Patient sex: M
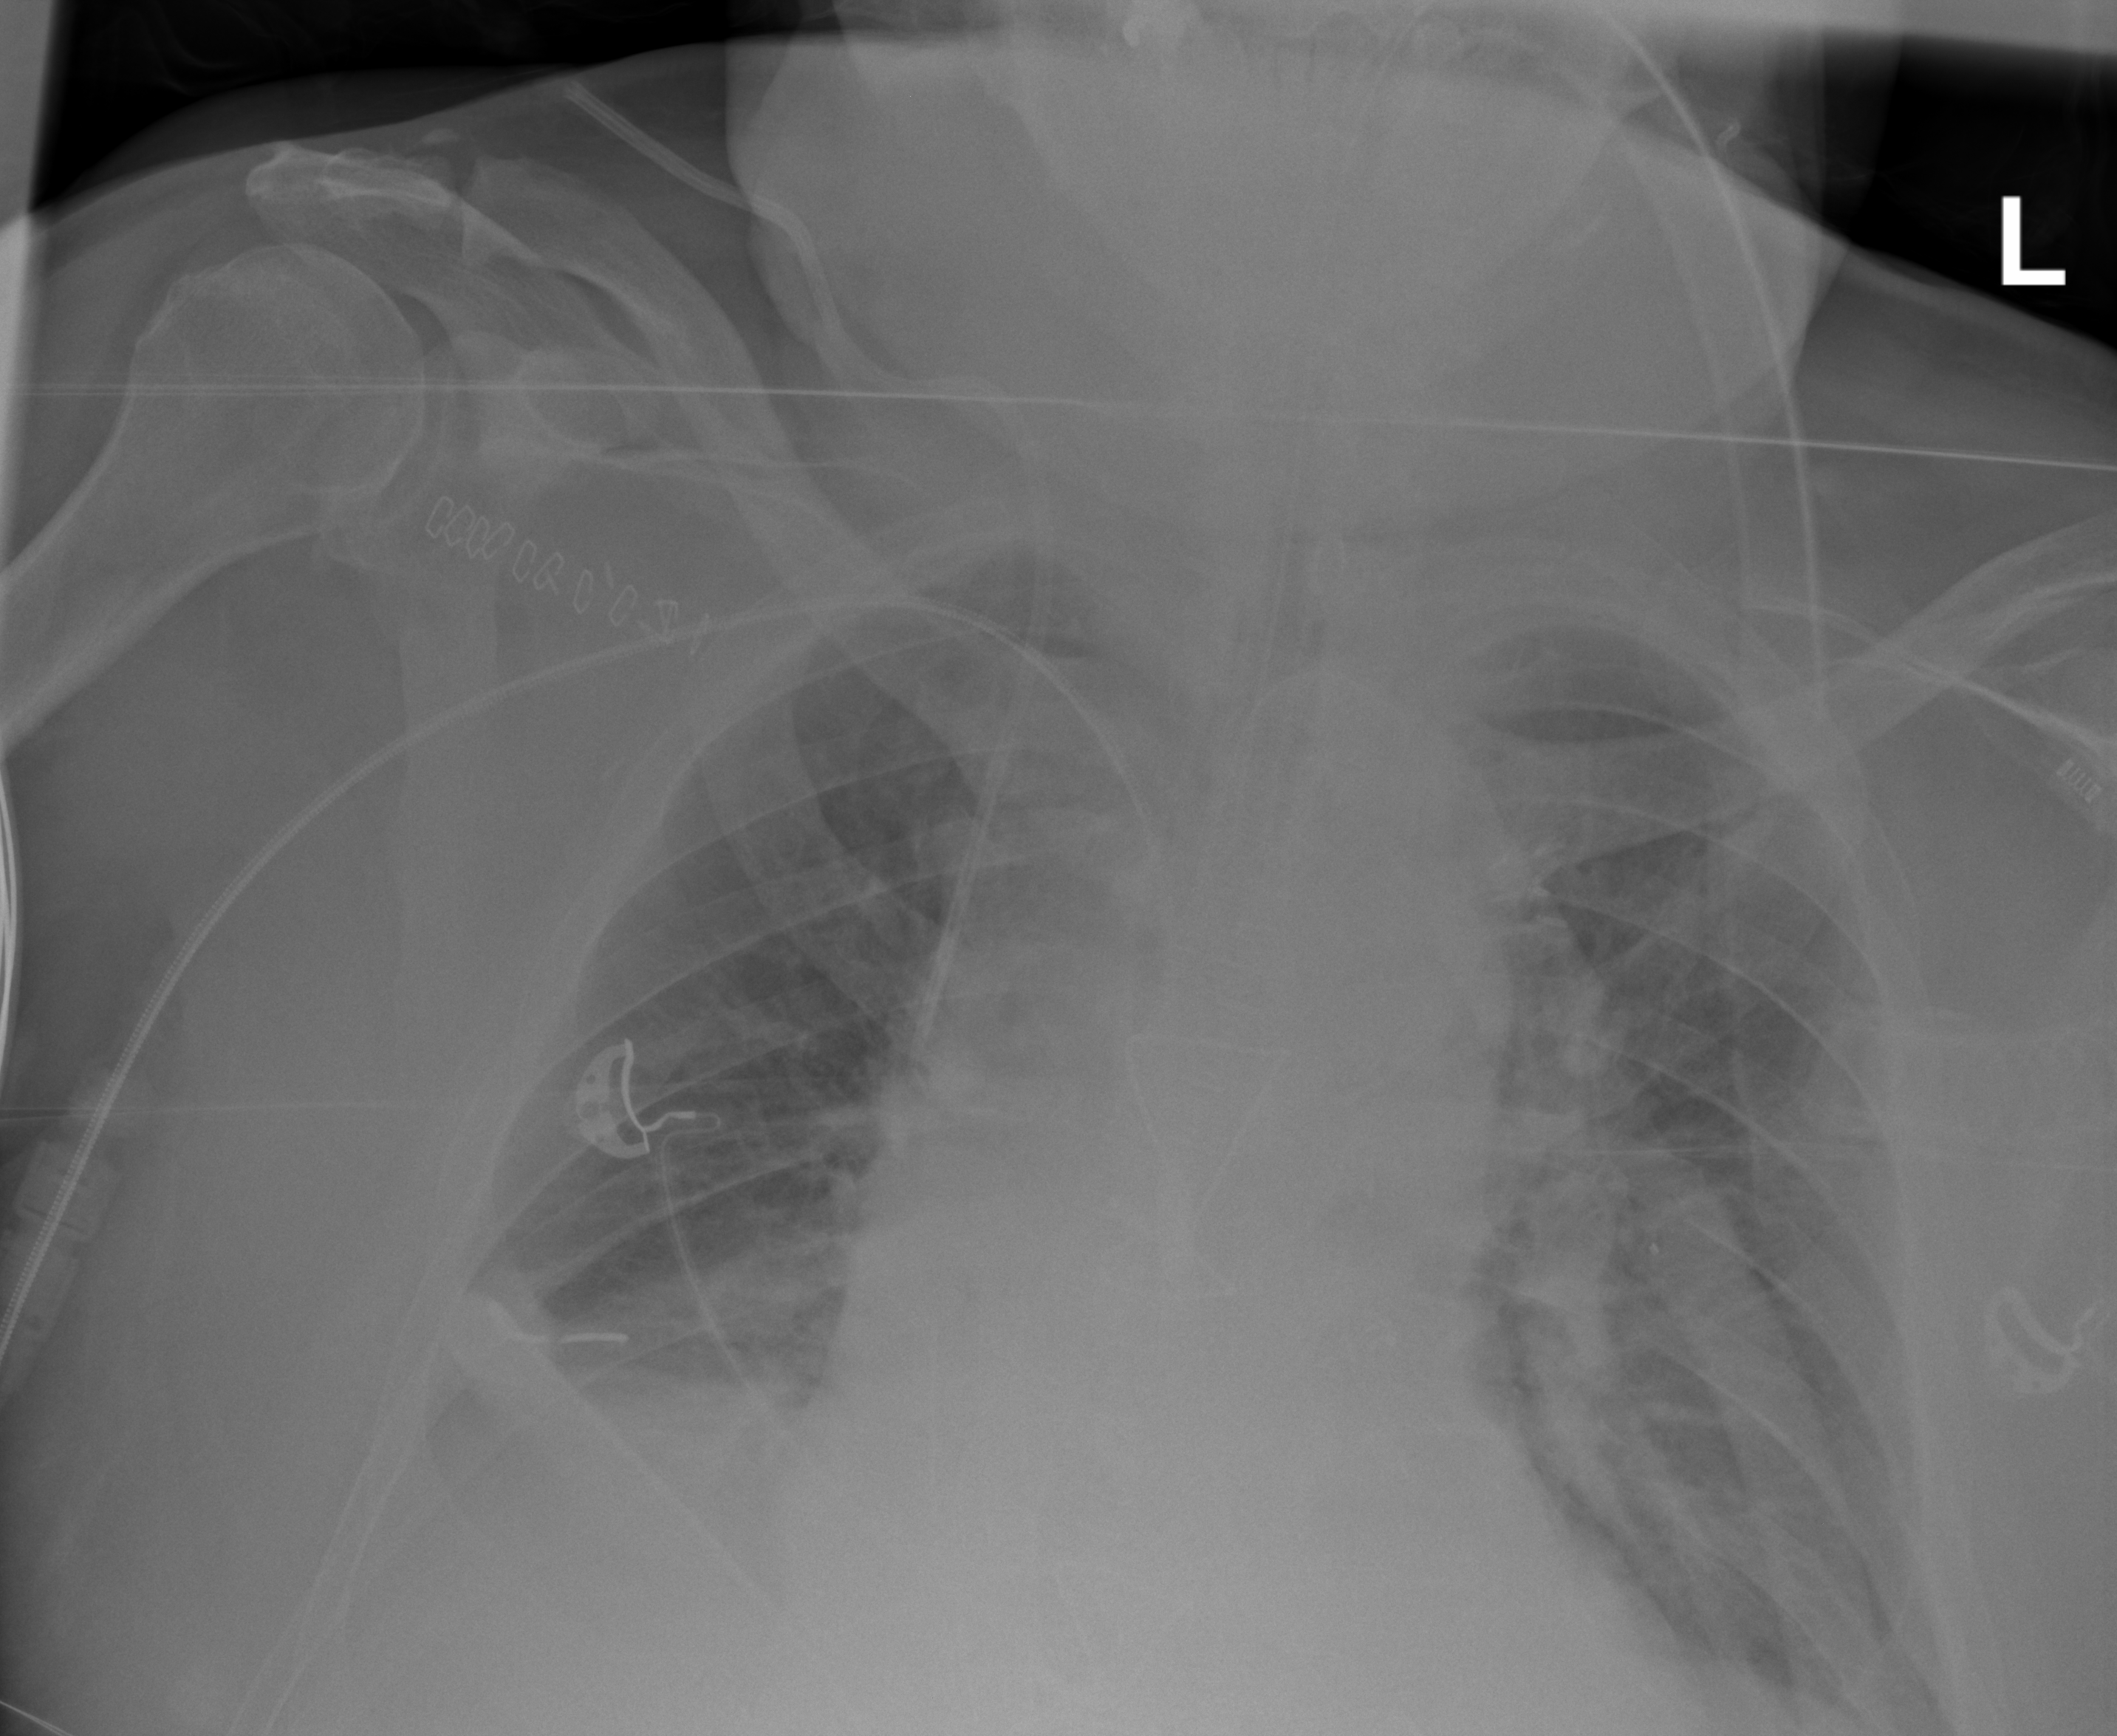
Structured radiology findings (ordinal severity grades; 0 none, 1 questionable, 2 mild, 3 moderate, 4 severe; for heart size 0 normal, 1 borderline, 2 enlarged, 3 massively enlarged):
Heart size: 2
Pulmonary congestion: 2
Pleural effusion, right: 2
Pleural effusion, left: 0
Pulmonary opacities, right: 1
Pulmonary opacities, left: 2
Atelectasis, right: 2
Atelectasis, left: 2